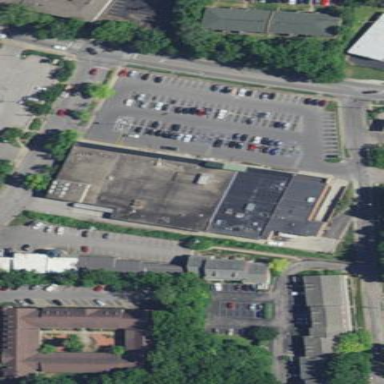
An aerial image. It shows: Supermarket located in building.